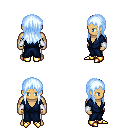
a pixel art fantasy rpg character, male body template, human, tanned skin, blue robe, white pants, white cyan unkempt hairstyle, white cloth bracers, gold boots, four views (front, back, left, right), 2x2 character sprite sheet, small pixel art, hard edges, no anti-aliasing